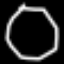
Label: octagon